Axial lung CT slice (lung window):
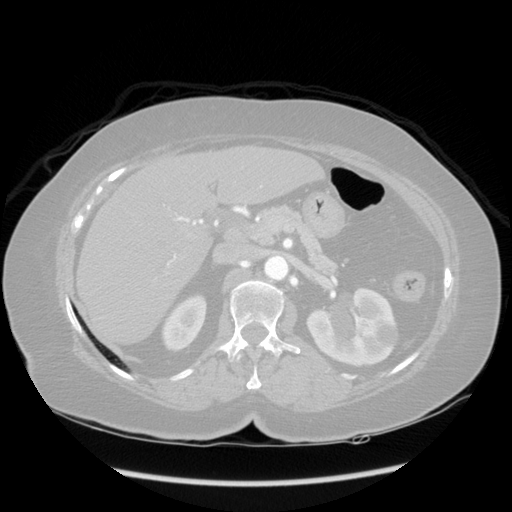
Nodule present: no